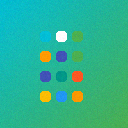
Screen state: on